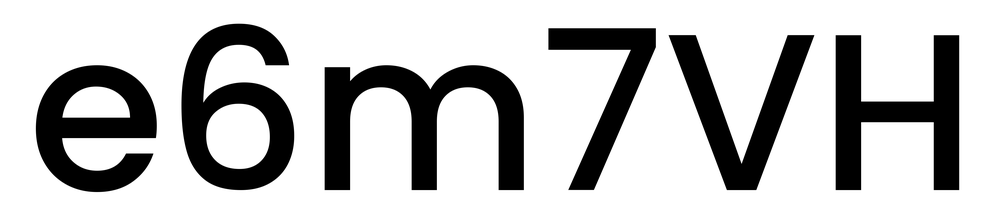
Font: Poppins-Medium